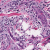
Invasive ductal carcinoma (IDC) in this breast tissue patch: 0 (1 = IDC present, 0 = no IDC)